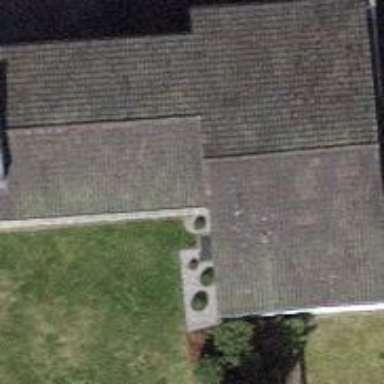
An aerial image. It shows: Residential building.